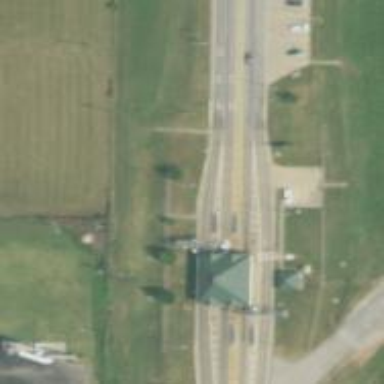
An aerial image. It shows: Toll gantry on the road.